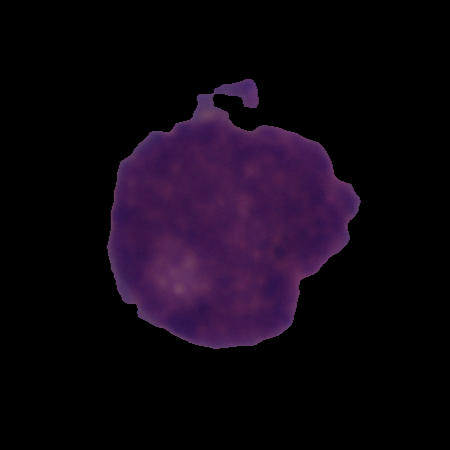
Label: cancer